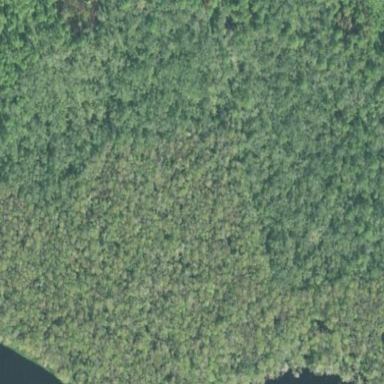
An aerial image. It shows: Mixed woodland with various types of leaves.